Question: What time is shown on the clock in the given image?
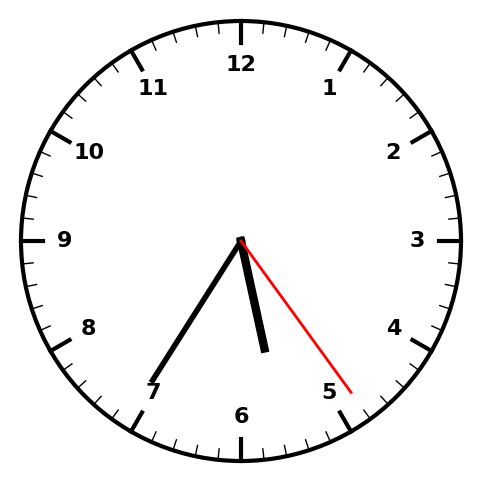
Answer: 05:35:24